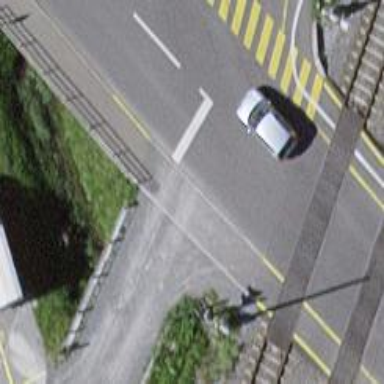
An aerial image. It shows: Uncontrolled crossing with traffic signals. The crossing is marked with zebra markings.